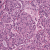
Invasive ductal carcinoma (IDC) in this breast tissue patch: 1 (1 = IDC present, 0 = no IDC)